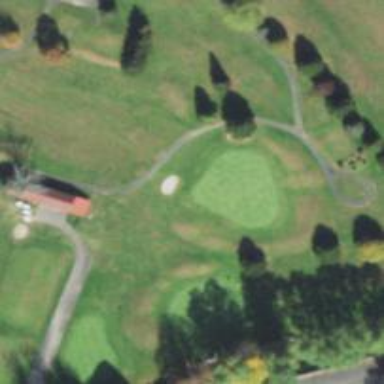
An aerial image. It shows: Golf hole.